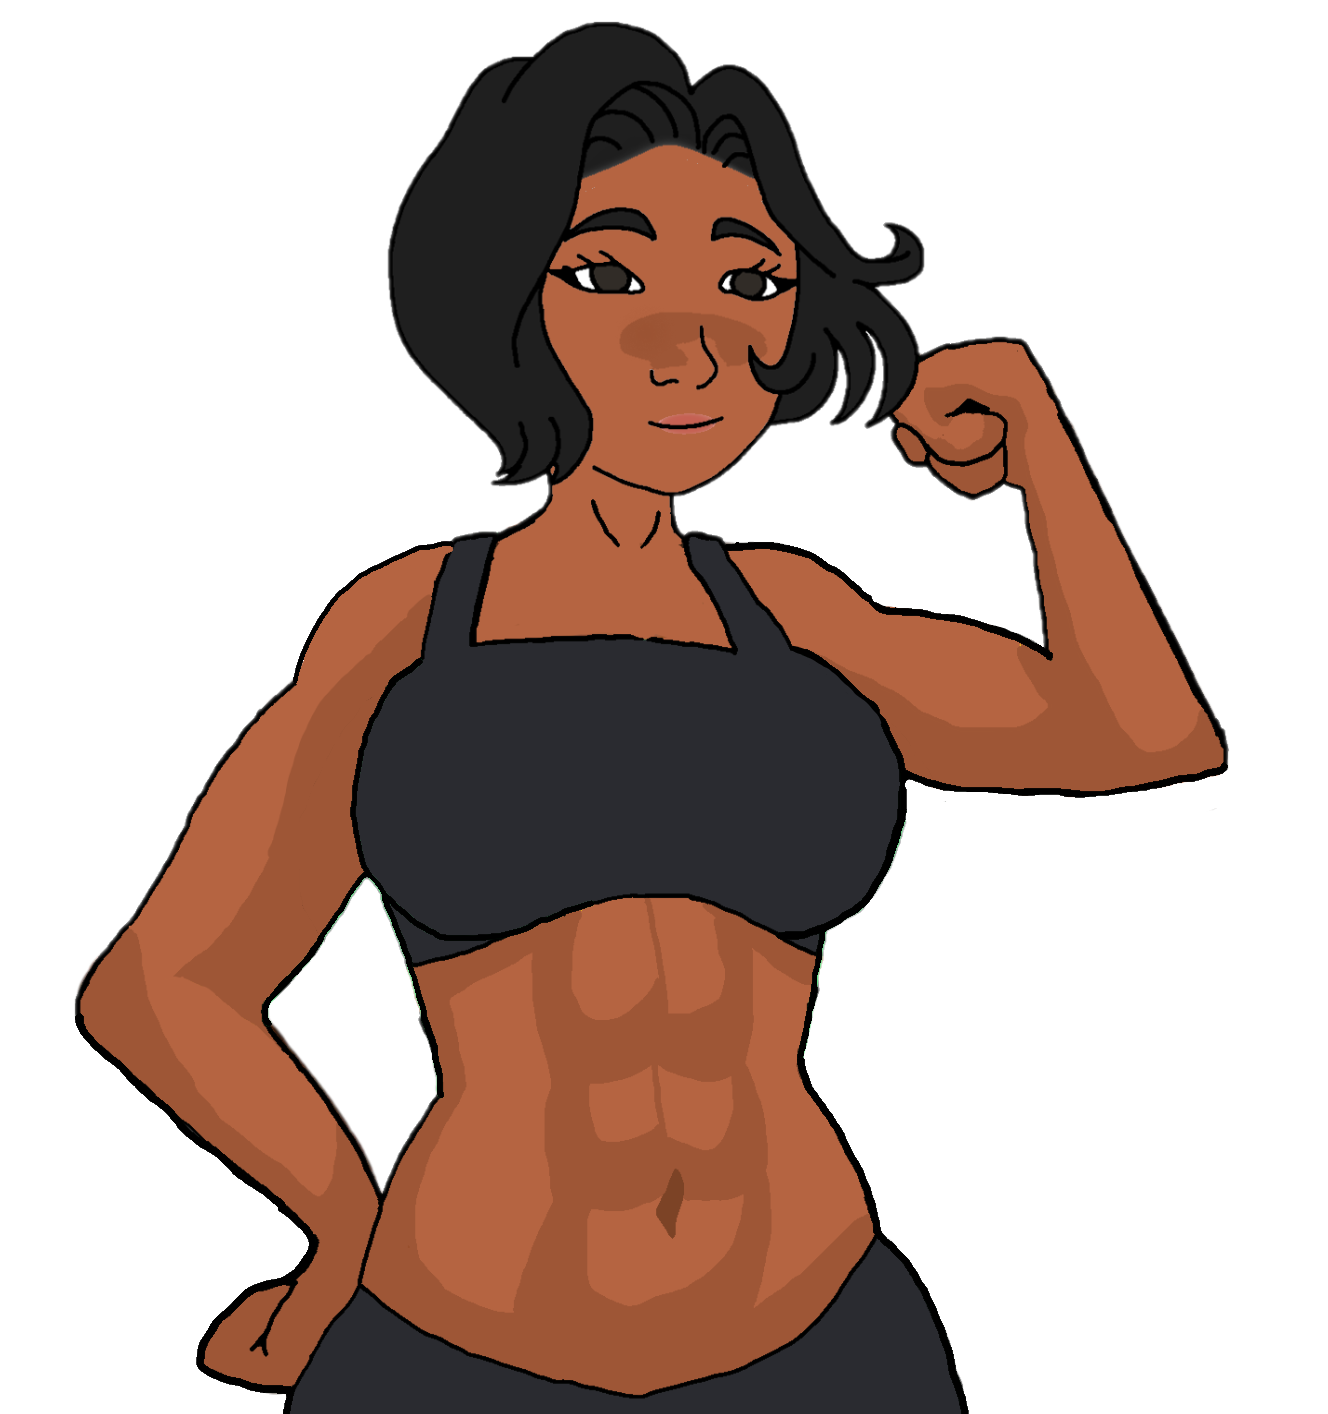
Label: 5_Doomer_Girl